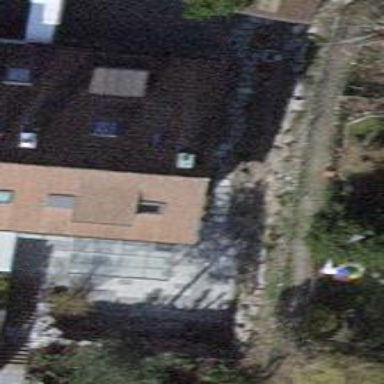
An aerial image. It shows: Terrace building with saltbox-shaped roof.